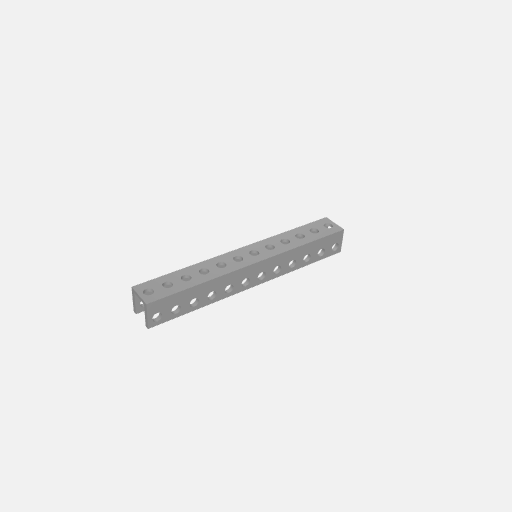
Part: UBeam12H